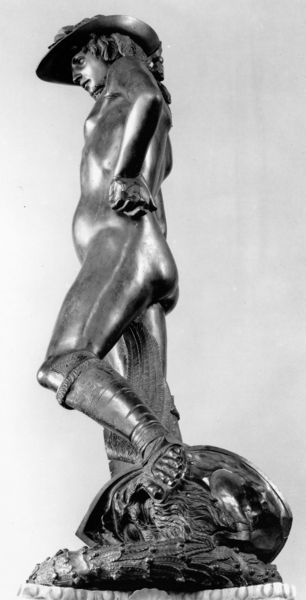
Titel: David mediceo
Künstler: Donatello
Institution: Florenz, Museo Nationale del Bargello, Salone di Donatello
Schlagwörter: akt, fuß, kampf, kopf, mann, nackt, haar, hut, mund, nase, bart, arm, schädel, stehen, tot, auge, figur, pose, skulptur, bein, hintern, italien, hof, metall, bauch, bildhauerei, bronze, plastik, junge, zehen, naht, foto, faust, helm, sieg, sandale, jüngling, florenz, hermes, götterbote, david, guss, drache, goliath, donatello, schnittstelle, signoria, bildhauetei6